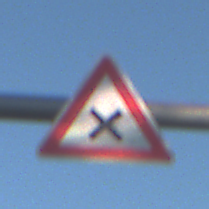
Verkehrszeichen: KreuzungOderEinmuendung
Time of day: MorningAfternoon
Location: Outdoor (Nature)
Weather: Clear
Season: Winter
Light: Natural